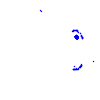
Particle: electron